Aerial crown-view tile of a tropical tree (Barro Colorado Island, Panama), acquired 20240918:
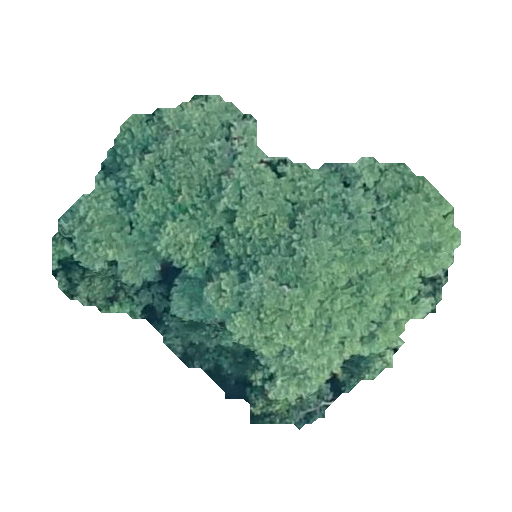
Species: Jacaranda copaia
GBIF accepted scientific name: Jacaranda copaia
Crown area: 129.322 m²